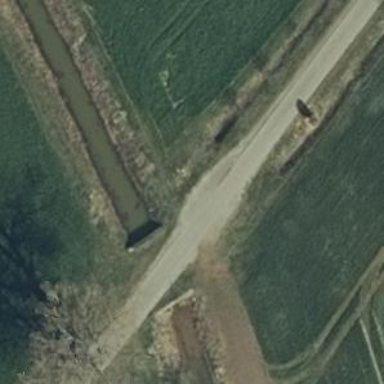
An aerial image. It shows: Track road on bridge with grade 1 track type.